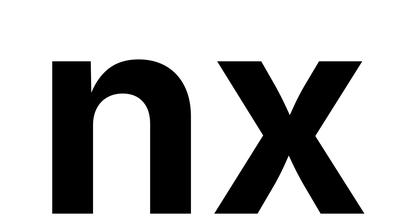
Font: Inter_Bold